Interaction volume radius: 5 \u00c5
Interaction volume height: 25 \u00c5
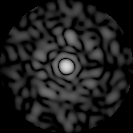
Disorder parameter: 0.8676